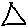
Label: triangle